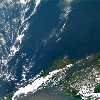
Label: water